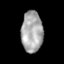
Tissue: lung
Cell type: Epithelial cells
Senescence score: 0.1509
Nuclear area (px): 867
Mean DAPI intensity: 167.698